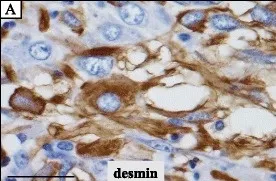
Immunohistochemical examination of the resected embryonal rhabdomyosarcoma arising from the uterine corpus. These highly atypical tumor cells were specifically positive for myogenic markers, such as desmin (a cytoplasmic pattern).
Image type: pathology (immunostaining)